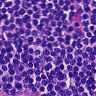
Metastatic tissue present: no